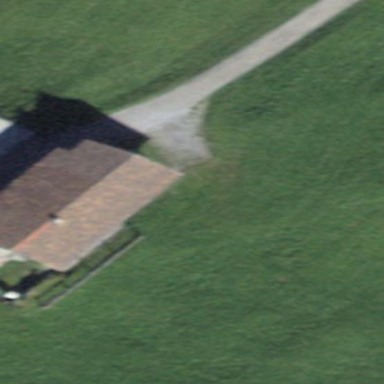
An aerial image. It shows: Farm building.